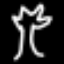
Label: palm tree